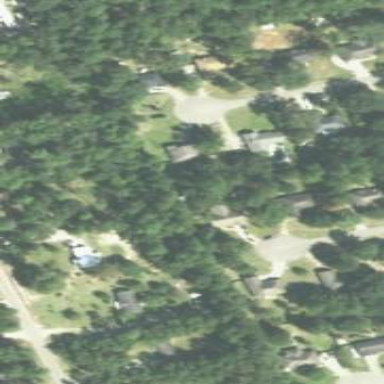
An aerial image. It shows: Residential area consisting of single-family homes.